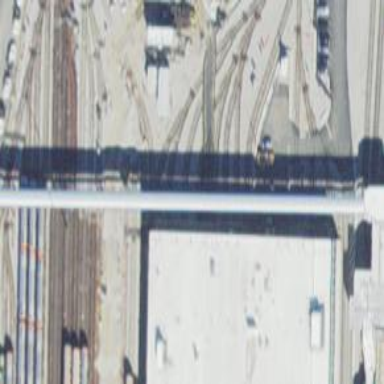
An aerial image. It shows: Building passage tunnel in yard with electrified rail service.